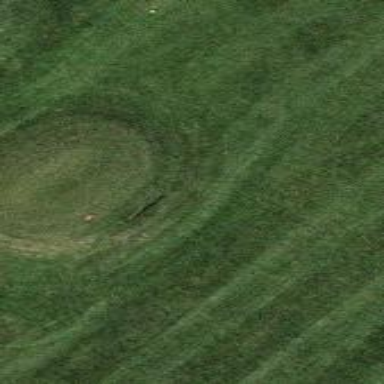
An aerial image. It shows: Golf tee on grassy land.